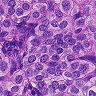
Metastatic tissue present: yes